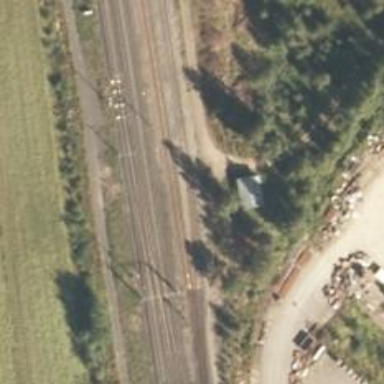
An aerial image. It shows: Wedge used for railway derailment.